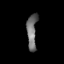
Tissue: prostate
Cell type: Fibroblasts
Senescence score: 0.6981
Nuclear area (px): 353
Mean DAPI intensity: 111.365